Question: I have a webpage which has a textbox section in it. I want it to be similar like this image:

But not that much complicated regarding code files goes. Want the user to edit some characters put some Bold/Underline/Italic fonts into it. Some smileys that all.
Any help?
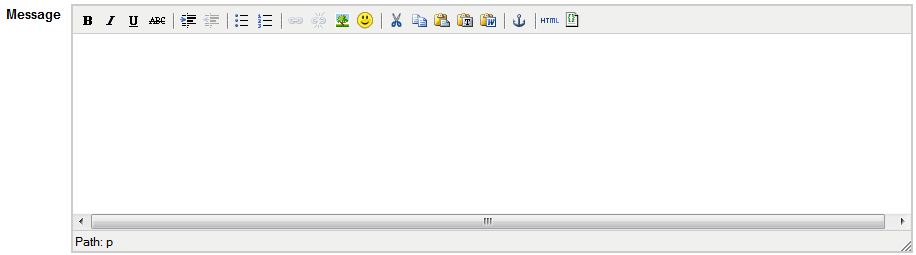
Answer: There are many great open source controls that do this free and easily. If you're using MVC, I recommend <URL> is great.